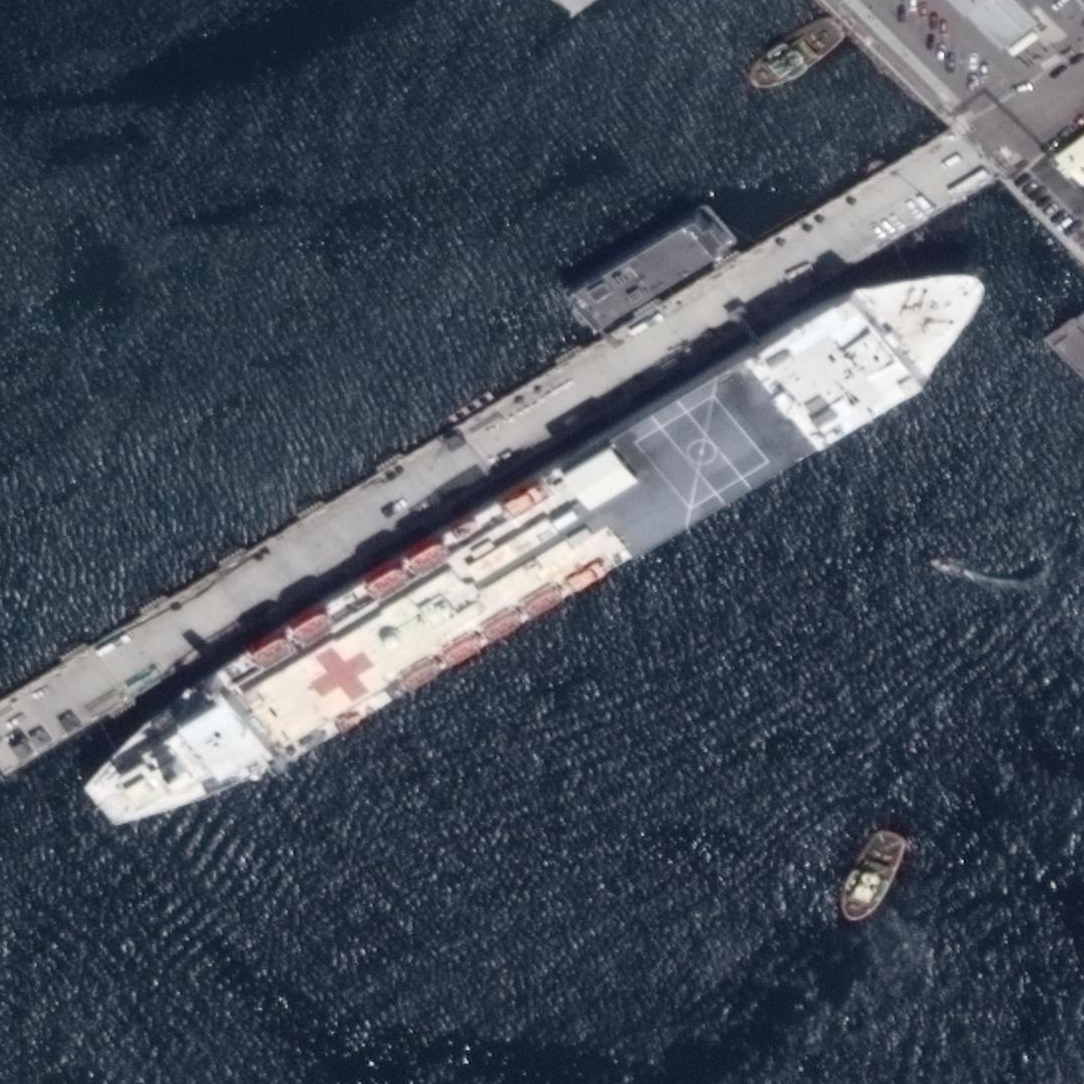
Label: civil